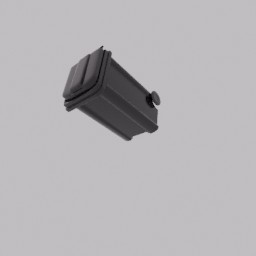
Label: tools